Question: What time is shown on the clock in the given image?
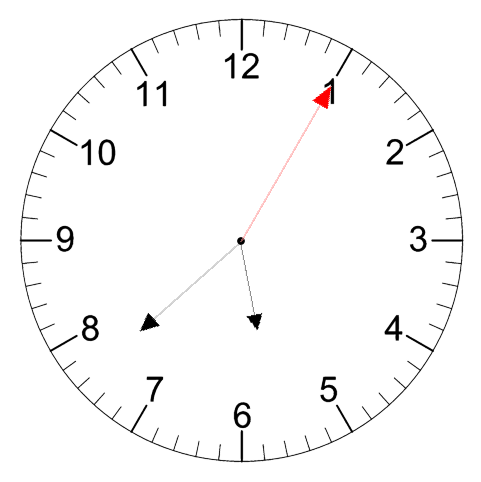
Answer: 05:38:05